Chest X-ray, PA view. Patient: 73 years old, sex M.
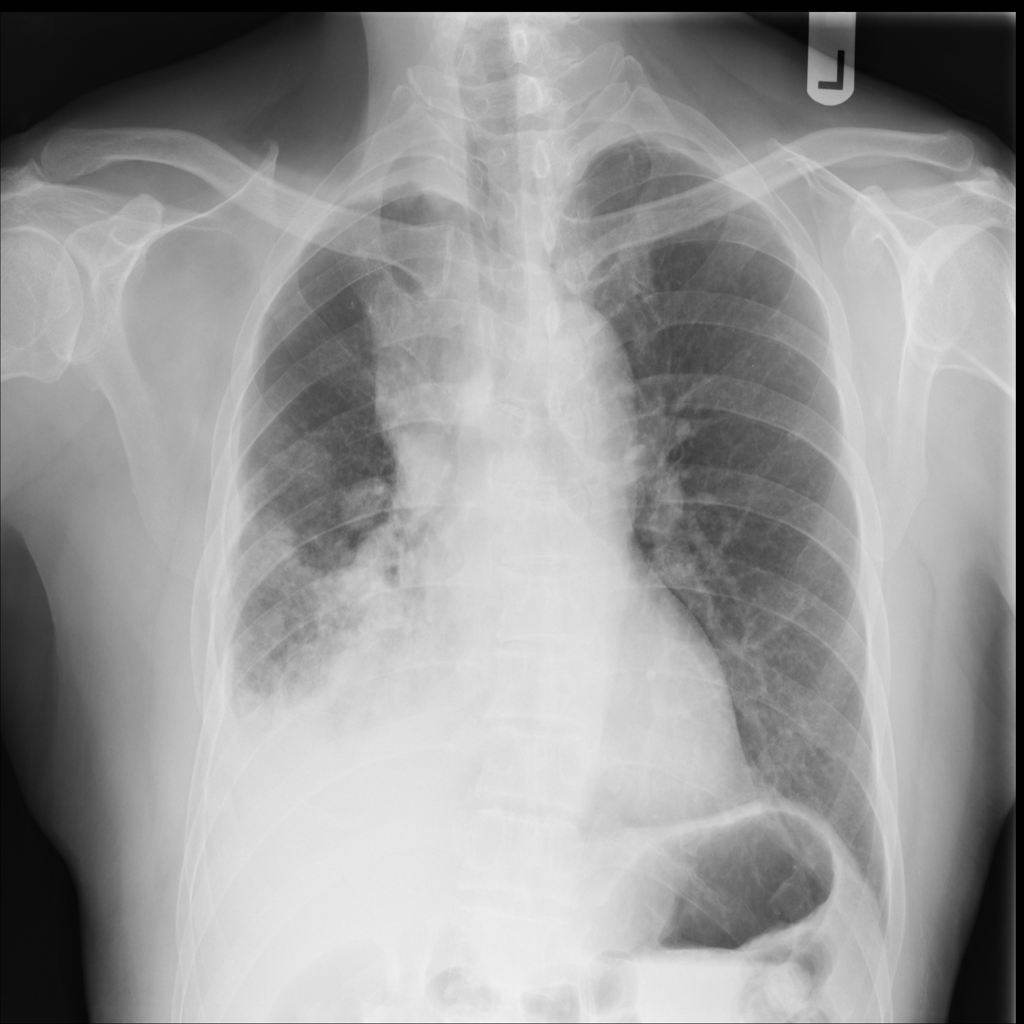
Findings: Effusion, Mass